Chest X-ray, PA view. Patient: 66 years old, sex F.
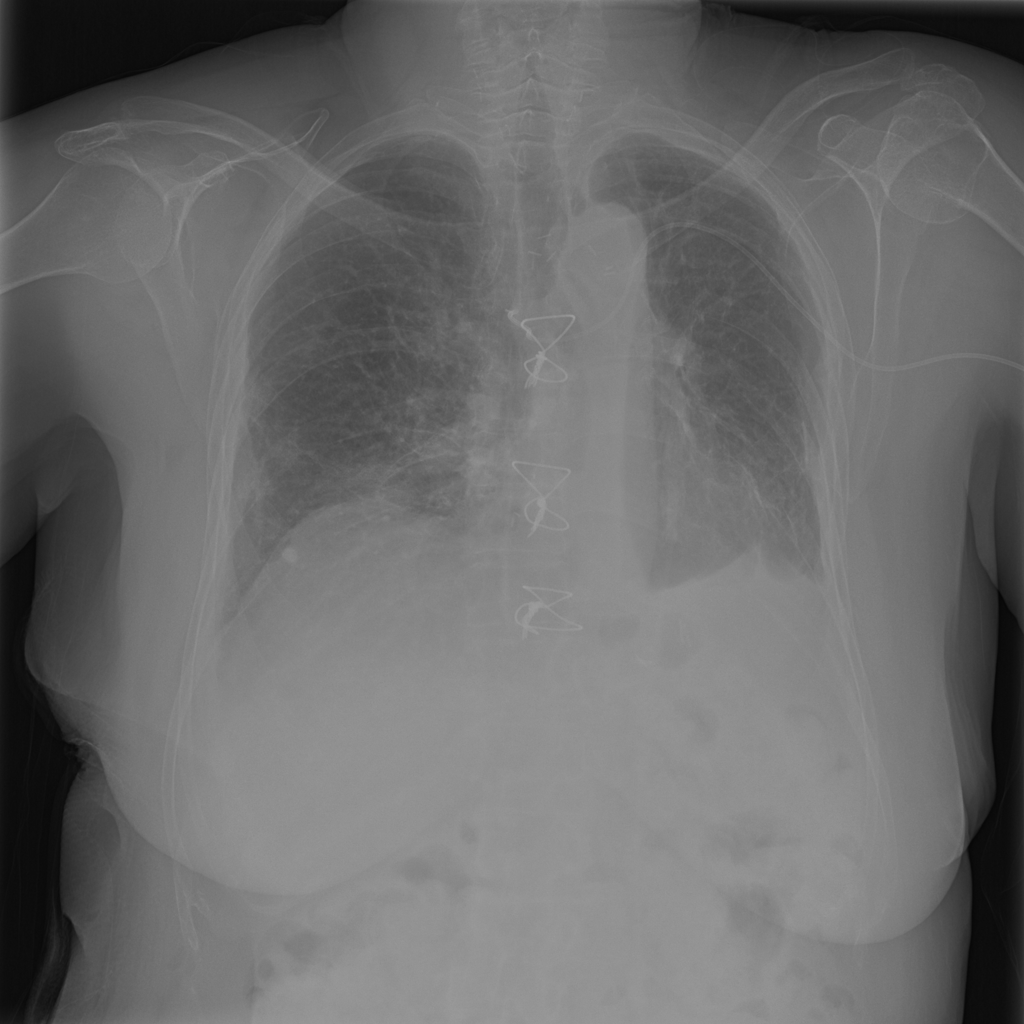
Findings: Effusion